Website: home-depot
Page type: billing-address
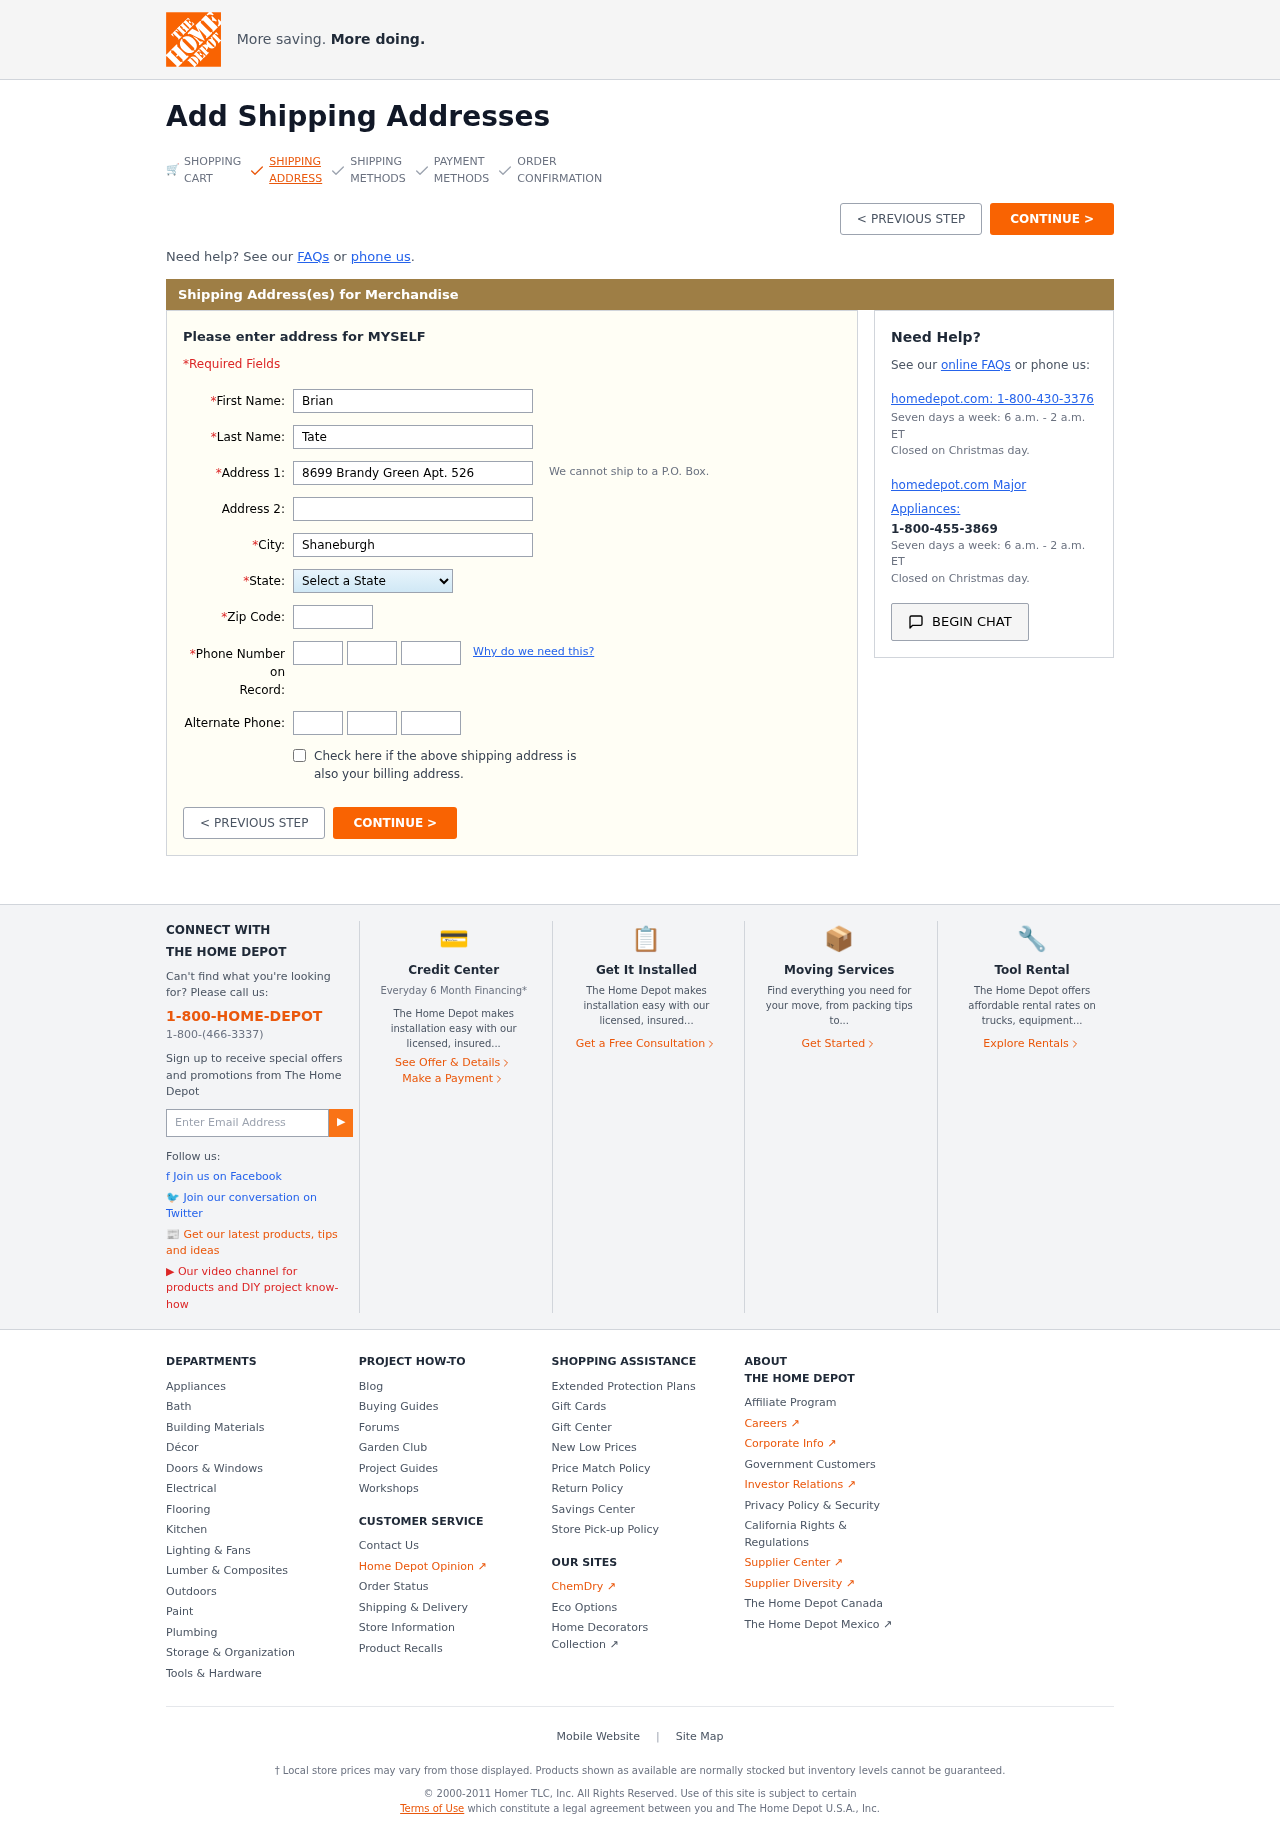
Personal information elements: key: PII_STATE
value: Pennsylvania
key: PII_FIRSTNAME
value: Brian
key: PII_LASTNAME
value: Tate
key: PII_STREET
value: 8699 Brandy Green Apt. 526
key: PII_CITY
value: Shaneburgh
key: PII_POSTCODE
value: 33326
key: PII_PHONE_AREA
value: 224
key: PII_PHONE_PREFIX
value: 483
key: PII_PHONE_LINE
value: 6147
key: PII_PHONE_ALT_AREA
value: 404
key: PII_PHONE_ALT_PREFIX
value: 542
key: PII_PHONE_ALT_LINE
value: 7090